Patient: sex F, age 65
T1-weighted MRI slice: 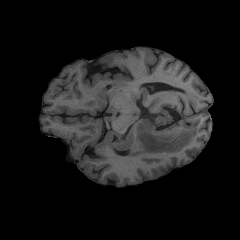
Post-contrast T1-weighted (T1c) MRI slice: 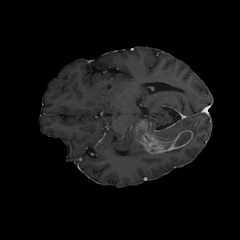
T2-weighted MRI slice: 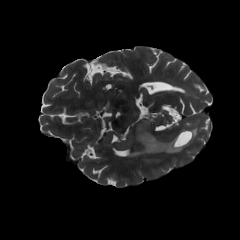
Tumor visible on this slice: yes
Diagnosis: Glioblastoma, IDH-wildtype
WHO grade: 4